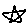
Label: star